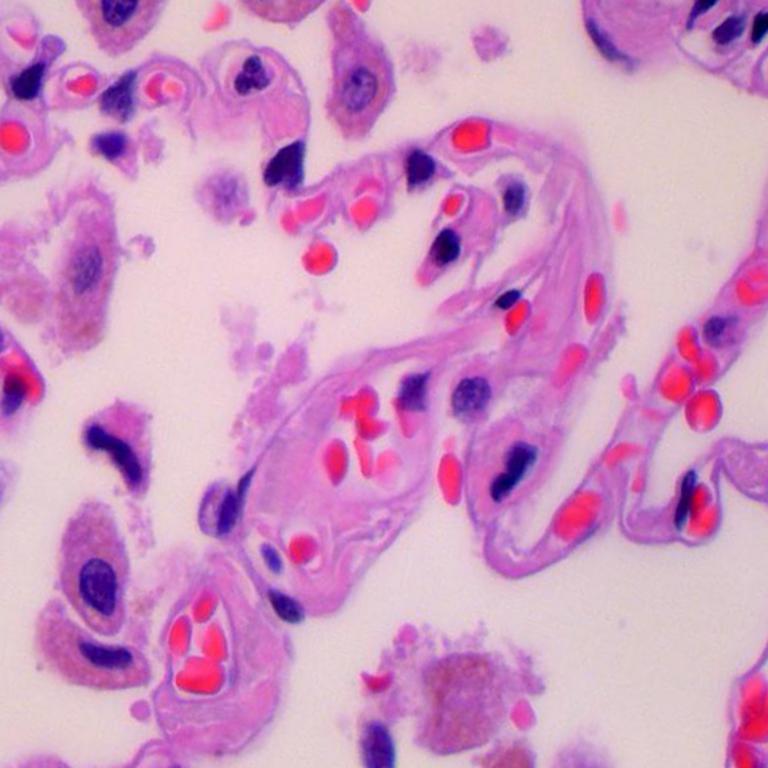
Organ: lung
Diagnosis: benign